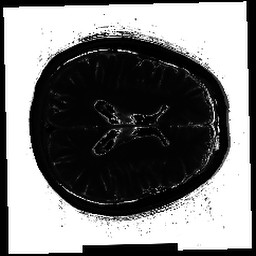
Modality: T2map
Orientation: axial
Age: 30
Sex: male
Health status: ill